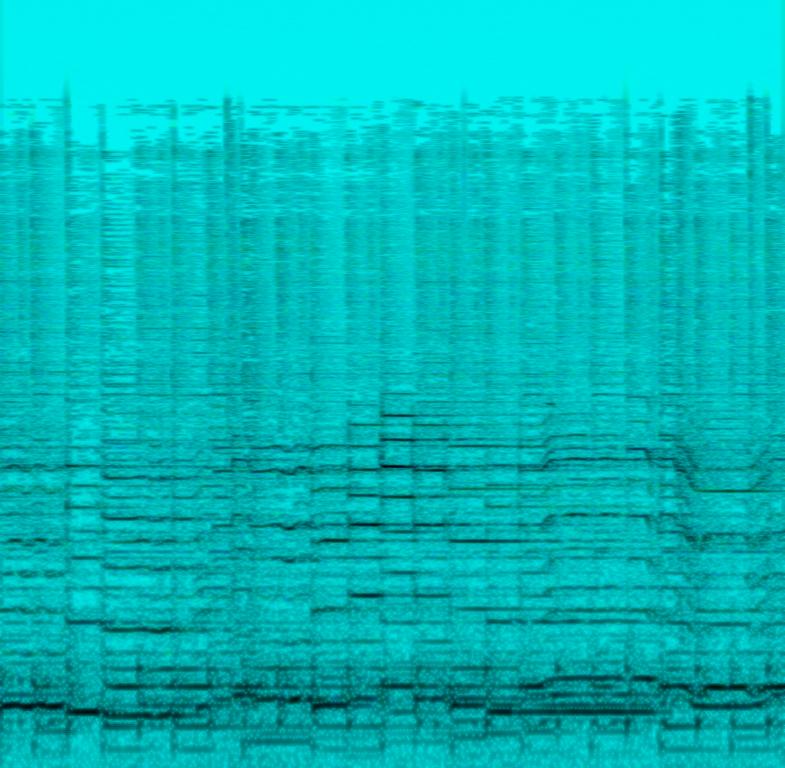
This is a country music piece that is played in an instrument lesson recording. The steel guitar is playing a mellow tune while at the forefront while there is a backing composed of the acoustic guitar and the acoustic drums. There is a relaxing and psychedelic feel to the piece. This music could suit well in the soundtrack of a feelgood/comedy movie. It could also be playing in the background at a shopping mall.